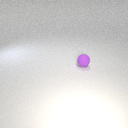
small purple rubber sphere